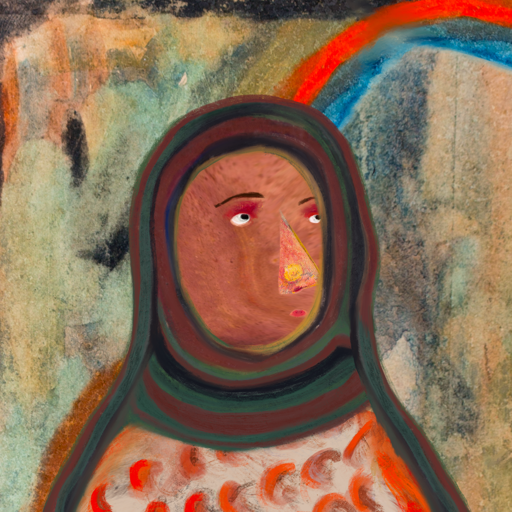
Background: Childish, Head And Neck Side: Mother_And_Son_Mother, Face Side: Irani, Bust: Rupkatha, Hair Side: Blank, Head Accessory: After_Raid_Scarf, Second Necklace: Blank, Necklace: Blank, Baby: Blank